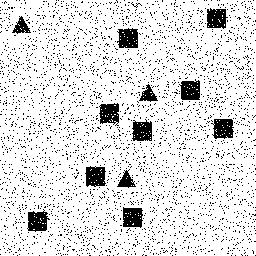
Squares: 9
Triangles: 3
Stars: 0
Total shapes: 12